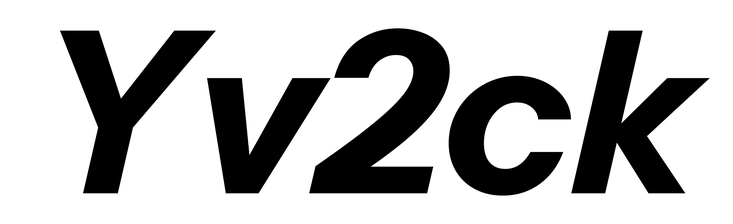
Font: InstrumentSans-Italic_Bold_Italic